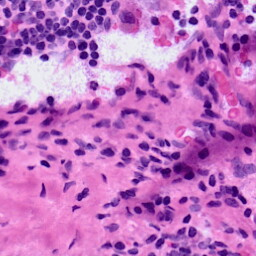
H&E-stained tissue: LymphNode